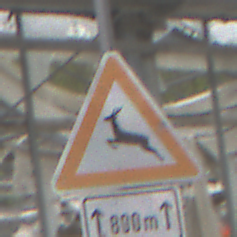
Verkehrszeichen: WildwechselRechts
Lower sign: LaengeEinerStrecke1
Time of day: Midday
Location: Roofed (Special)
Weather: Overcast
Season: NotSpecified
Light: Natural